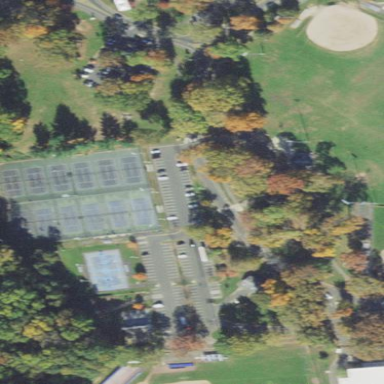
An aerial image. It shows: Tennis court in leisure pitch.